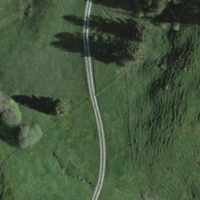
EUNIS habitat code: 25
Species observed at this site:
Angelica sylvestris